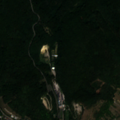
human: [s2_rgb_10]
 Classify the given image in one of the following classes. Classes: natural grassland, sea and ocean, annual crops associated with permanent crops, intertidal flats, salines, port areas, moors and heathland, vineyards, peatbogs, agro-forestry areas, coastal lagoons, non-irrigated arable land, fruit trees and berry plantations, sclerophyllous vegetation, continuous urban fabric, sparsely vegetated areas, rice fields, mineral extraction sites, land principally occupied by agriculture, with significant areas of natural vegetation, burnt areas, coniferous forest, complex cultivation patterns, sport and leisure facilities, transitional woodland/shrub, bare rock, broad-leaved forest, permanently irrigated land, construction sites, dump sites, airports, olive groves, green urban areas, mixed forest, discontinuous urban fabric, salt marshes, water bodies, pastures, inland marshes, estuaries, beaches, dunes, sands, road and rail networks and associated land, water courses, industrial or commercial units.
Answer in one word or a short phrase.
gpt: discontinuous urban fabric, vineyards, broad-leaved forest